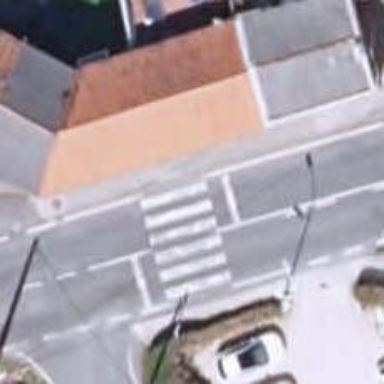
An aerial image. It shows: Uncontrolled road crossing.